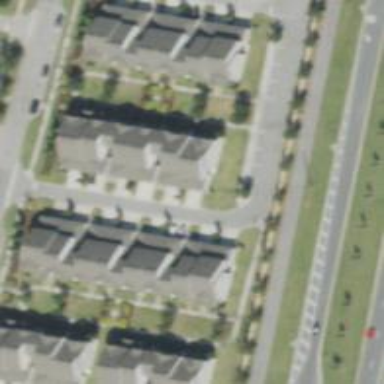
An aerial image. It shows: Alley classified as service road.